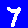
Digit: 7